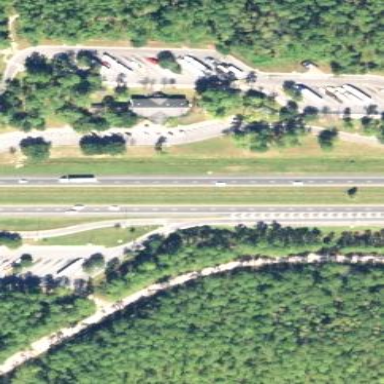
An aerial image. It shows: Rest area along the road.